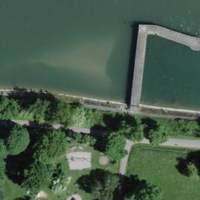
EUNIS habitat code: 15
Species observed at this site:
Certhia brachydactyla
Tachybaptus ruficollis
Corvus corone
Actitis hypoleucos
Cyanistes caeruleus
Alopochen aegyptiaca
Anas platyrhynchos
Chloris chloris
Sturnus vulgaris
Passer domesticus
Fringilla coelebs
Sylvia atricapilla
Carduelis carduelis
Columba palumbus
Muscicapa striata
Phalacrocorax carbo
Phylloscopus collybita
Acer campestre
Parus major
Hirundo rustica
Mergus merganser
Phoenicurus ochruros
Ciconia ciconia
Motacilla alba